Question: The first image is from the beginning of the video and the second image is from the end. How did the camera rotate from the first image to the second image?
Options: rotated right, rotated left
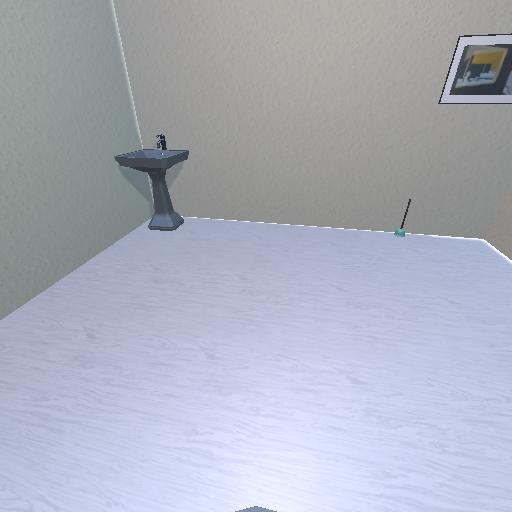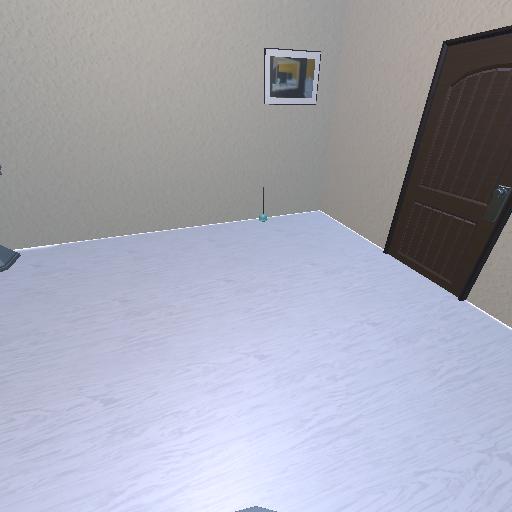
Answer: rotated right